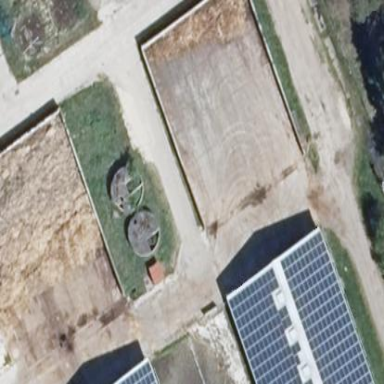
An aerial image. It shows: Building that is bunker silo.